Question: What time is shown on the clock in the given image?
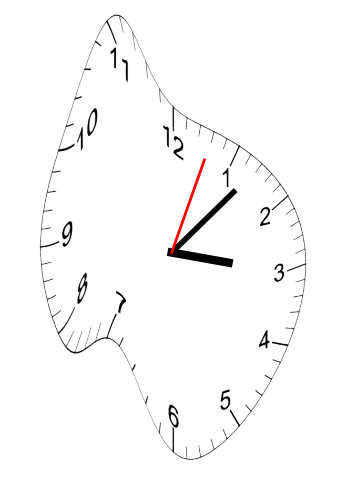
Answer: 03:07:03